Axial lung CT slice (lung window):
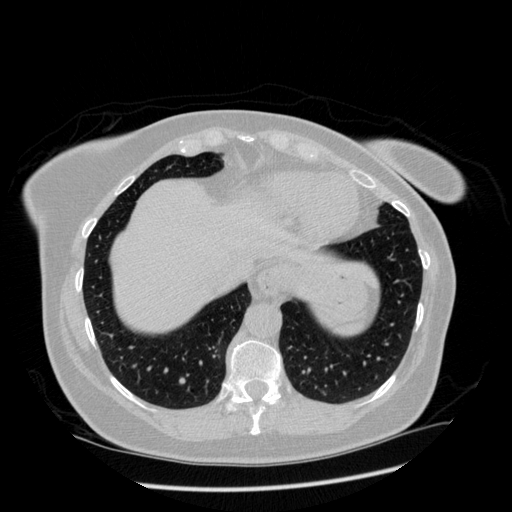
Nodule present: no